Question: I am implementing a permission system, where Users are in Roles and this roles then have permissons and I am thinking of the fastest way to query them:

At the moment I have following LINQ query:
'''
var grant = db.Permissions.Any(p => p.Group == group && p.PermissionKey == permission
&& !p.Roles.Any(r => !r.IsAllowed && r.Role.Users.Any(u => u.UserName == user.Identity.Name))
&& p.Roles.Any(r => r.IsAllowed && r.Role.Users.Any(u => u.UserName == user.Identity.Name)));
return grant;
'''
This takes about 1-2ms after EF has the entities cached (15-20ms the first time). This is not very slow, but as this can be queried a lot (e.g. the menu system checks for every item if the user is allowed to see that item)
The only thing I can think of at the moment is to create a User<->Permission cache to get rid of the query at all after the first call, but caching is always a last resort for me (especially as you nned to think of clearing it if permissions change aso.).
Using 'Any' as suggested by Marcin, but is not faster...
I moved the 'IsAllowed' to the mapping table and adapted the query to use only one...
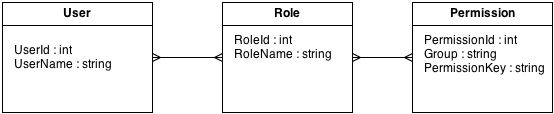
Answer: You should change every 'Count() > 0' statement into 'Any' method call, e.g.:
'''
r => r.Users
.Count(u => u.UserName == user.Identity.Name) > 0
'''
should be replaced with:
'''
r => r.Users
.Any(u => u.UserName == user.Identity.Name)
'''